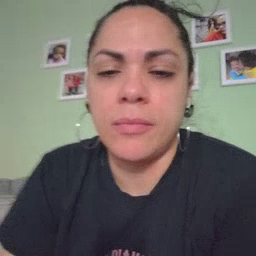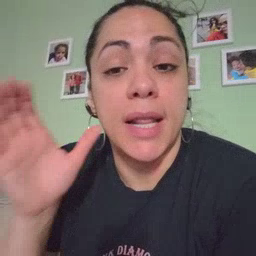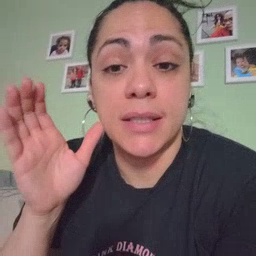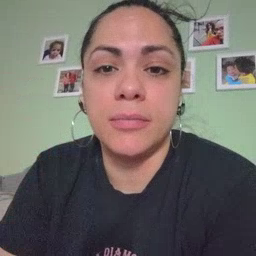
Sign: listen